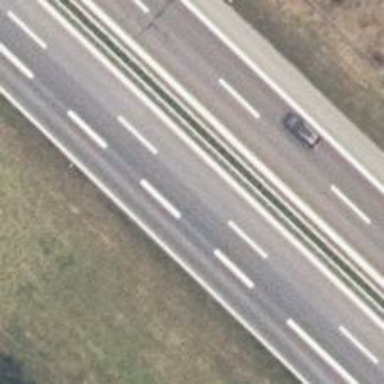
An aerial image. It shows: Asphalt motorway.